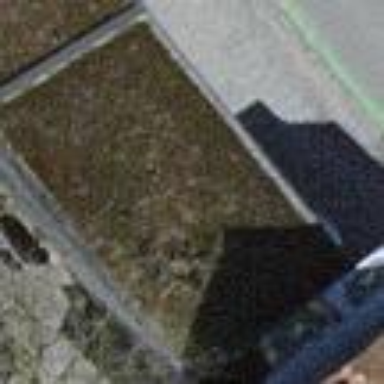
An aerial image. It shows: Garage building.